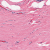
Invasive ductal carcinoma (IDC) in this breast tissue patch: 0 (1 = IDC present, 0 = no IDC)